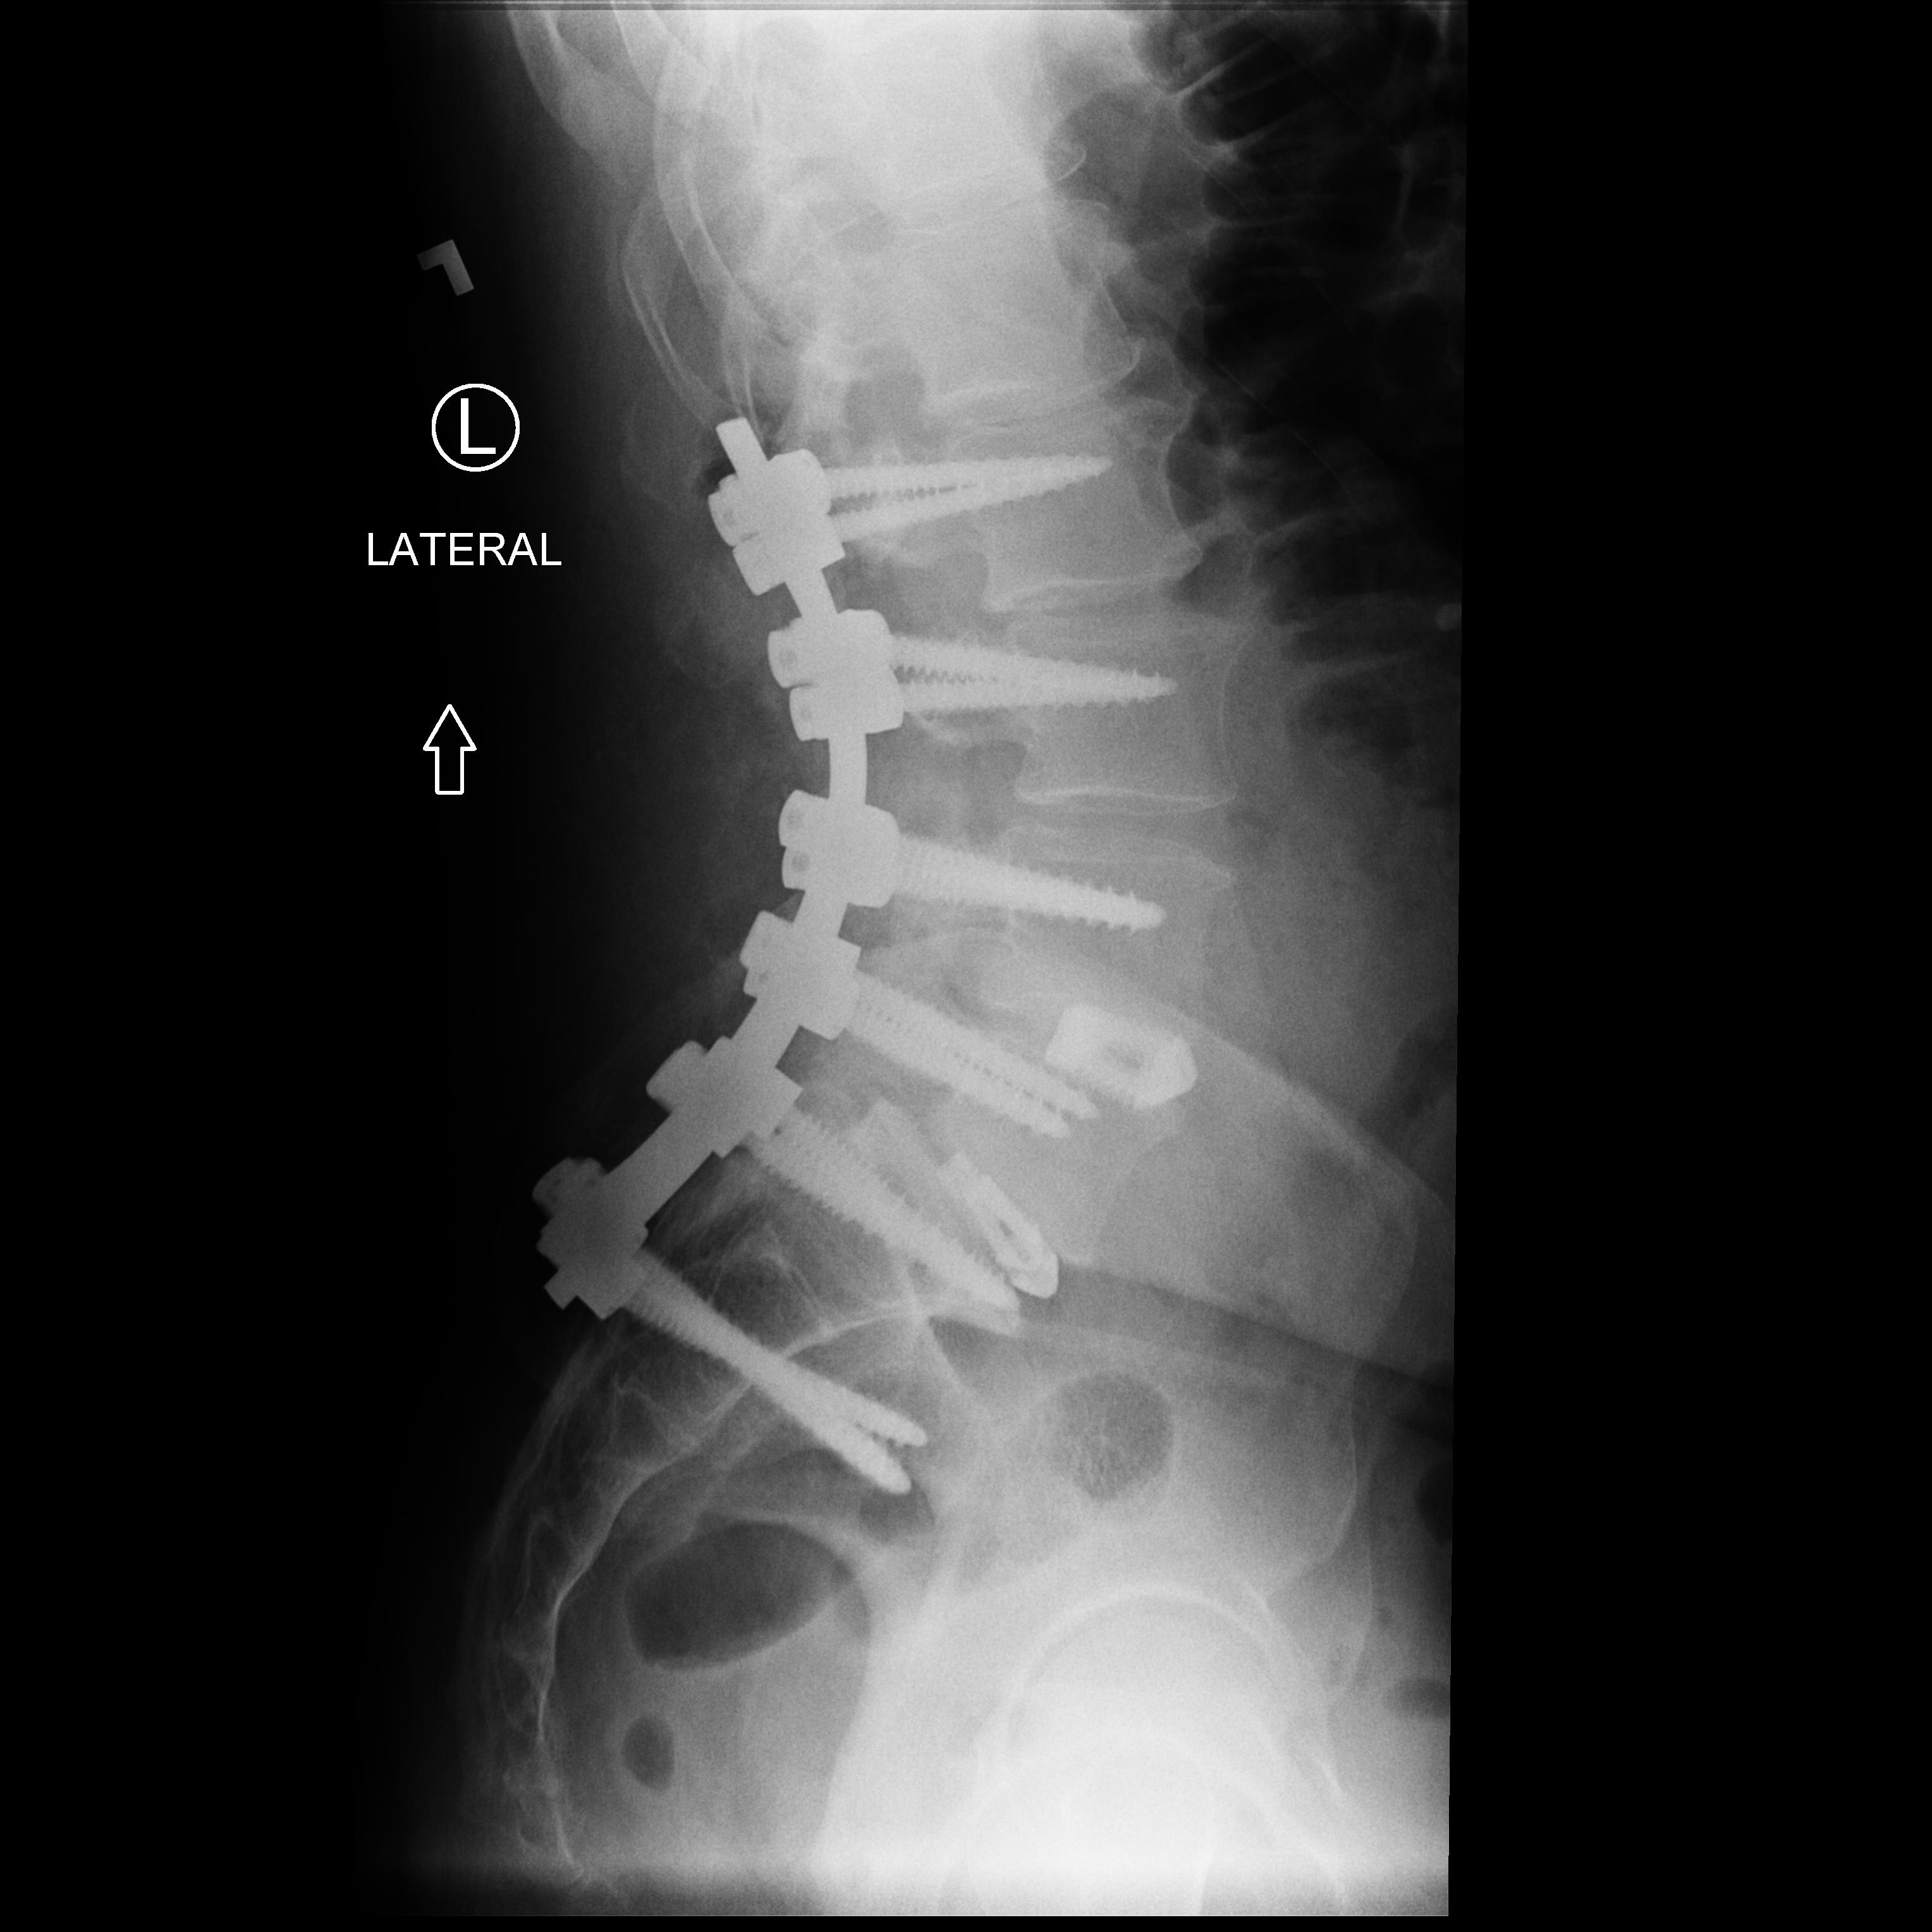
View: LATERAL
Implant manufacturer: medtronic solera